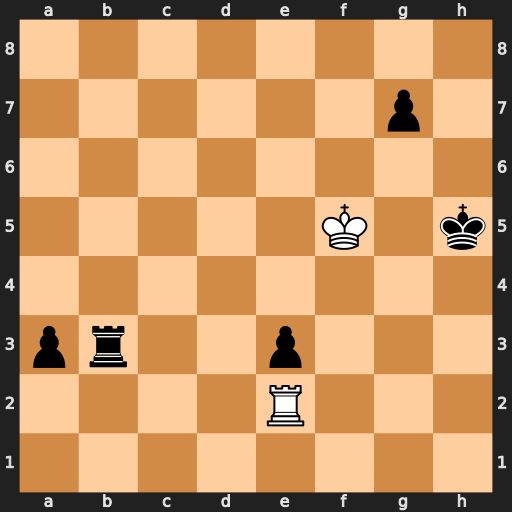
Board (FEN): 8/6p1/8/5K1k/8/pr2p3/4R3/8
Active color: w
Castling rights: -
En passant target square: -
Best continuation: Rh2#